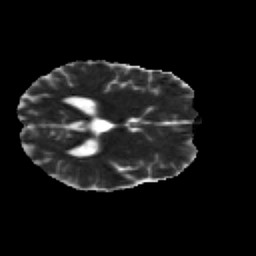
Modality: MD
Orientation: axial
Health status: healthy
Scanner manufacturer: siemens
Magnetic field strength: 3 T
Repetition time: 12 s
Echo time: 0.092 s